Question: An Eclipse Wizard computes the size of its window depending on the size of the largest page of the wizard. That's why I experience difficulties making a Label to wrap it's text in a WizardPage. I use the following code snippet to create a wrapped label:
'''
@Override
public void createControl(Composite parent)
{
initializeDialogUnits(parent);
Composite composite = new Composite(parent, SWT.NONE);
composite.setFont(parent.getFont());
composite.setLayout(initGridLayout(new GridLayout(3, false), true));
composite.setLayoutData(new GridData(SWT.FILL, SWT.NONE, true, false));
Label l = new Label(composite, SWT.WRAP);
l.setText("Lorem ipsum dolor sit amet, consetetur sadipscing elitr, sed diam nonumy eirmod tempor invidunt ut"
+ "labore et dolore magna aliquyam erat, sed diam voluptua. At vero eos et accusam et justo"
+ "duo dolores et ea rebum. Stet clita kasd gubergren, no sea takimata sanctus est Lorem ipsum"
+ "dolor sit amet.");
l.setLayoutData(new GridData(SWT.FILL, SWT.NONE, true, false, 3, 1));
// create other components
setControl(composite);
}
'''
As the wizard shows up, it tries to put the whole text in the single line and its window takes as much place as it needs. I think you can imagine how it looks. I get the desired result if I manually resize window to its original size, i.e. the size it would have if there would be no label. Is there a good practice for achieving this?

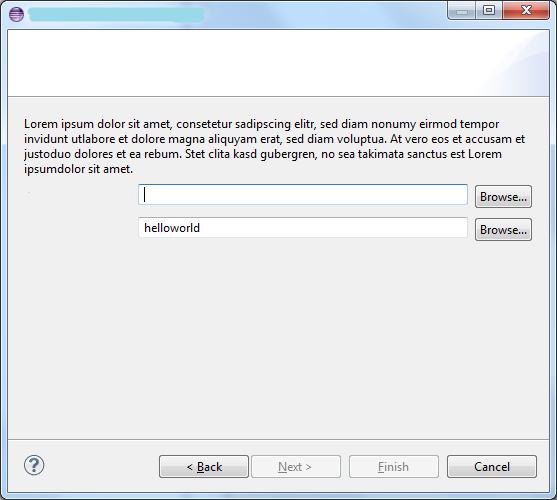
Answer: You can set the 'widthHint' attribute on the 'GridData' instance. It's not a perfect solution, but maybe it helps:
'''
Label l = new Label(composite, SWT.WRAP);
l.setText("Lorem ipsum dolor sit amet, consetetur sadipscing elitr, sed diam nonumy eirmod tempor invidunt ut"
+ "labore et dolore magna aliquyam erat, sed diam voluptua. At vero eos et accusam et justo"
+ "duo dolores et ea rebum. Stet clita kasd gubergren, no sea takimata sanctus est Lorem ipsum"
+ "dolor sit amet.");
GridData gd = new GridData(SWT.FILL, SWT.NONE, true, false, 3, 1);
l.setLayoutData(gd);
'''
If you won't set the 'widthHint' attribute to a static value, the only way I figured out is to override the 'setVisible' method of the 'DialogPage'. If you do so, you need to keep the label instance as member variable in the class.
'''
@Override
public void setVisible(boolean visible) {
int widthHint = getControl().getSize().x - 16;
l.setText("Lorem ipsum dolor sit amet, consetetur sadipscing elitr, sed diam nonumy eirmod tempor invidunt ut"
+ "labore et dolore magna aliquyam erat, sed diam voluptua. At vero eos et accusam et justo"
+ "duo dolores et ea rebum. Stet clita kasd gubergren, no sea takimata sanctus est Lorem ipsum"
+ "dolor sit amet.");
((GridData)l.getLayoutData()).widthHint = widthHint;
getControl().pack();
super.setVisible(visible);
}
'''
Hope that helps.